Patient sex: M
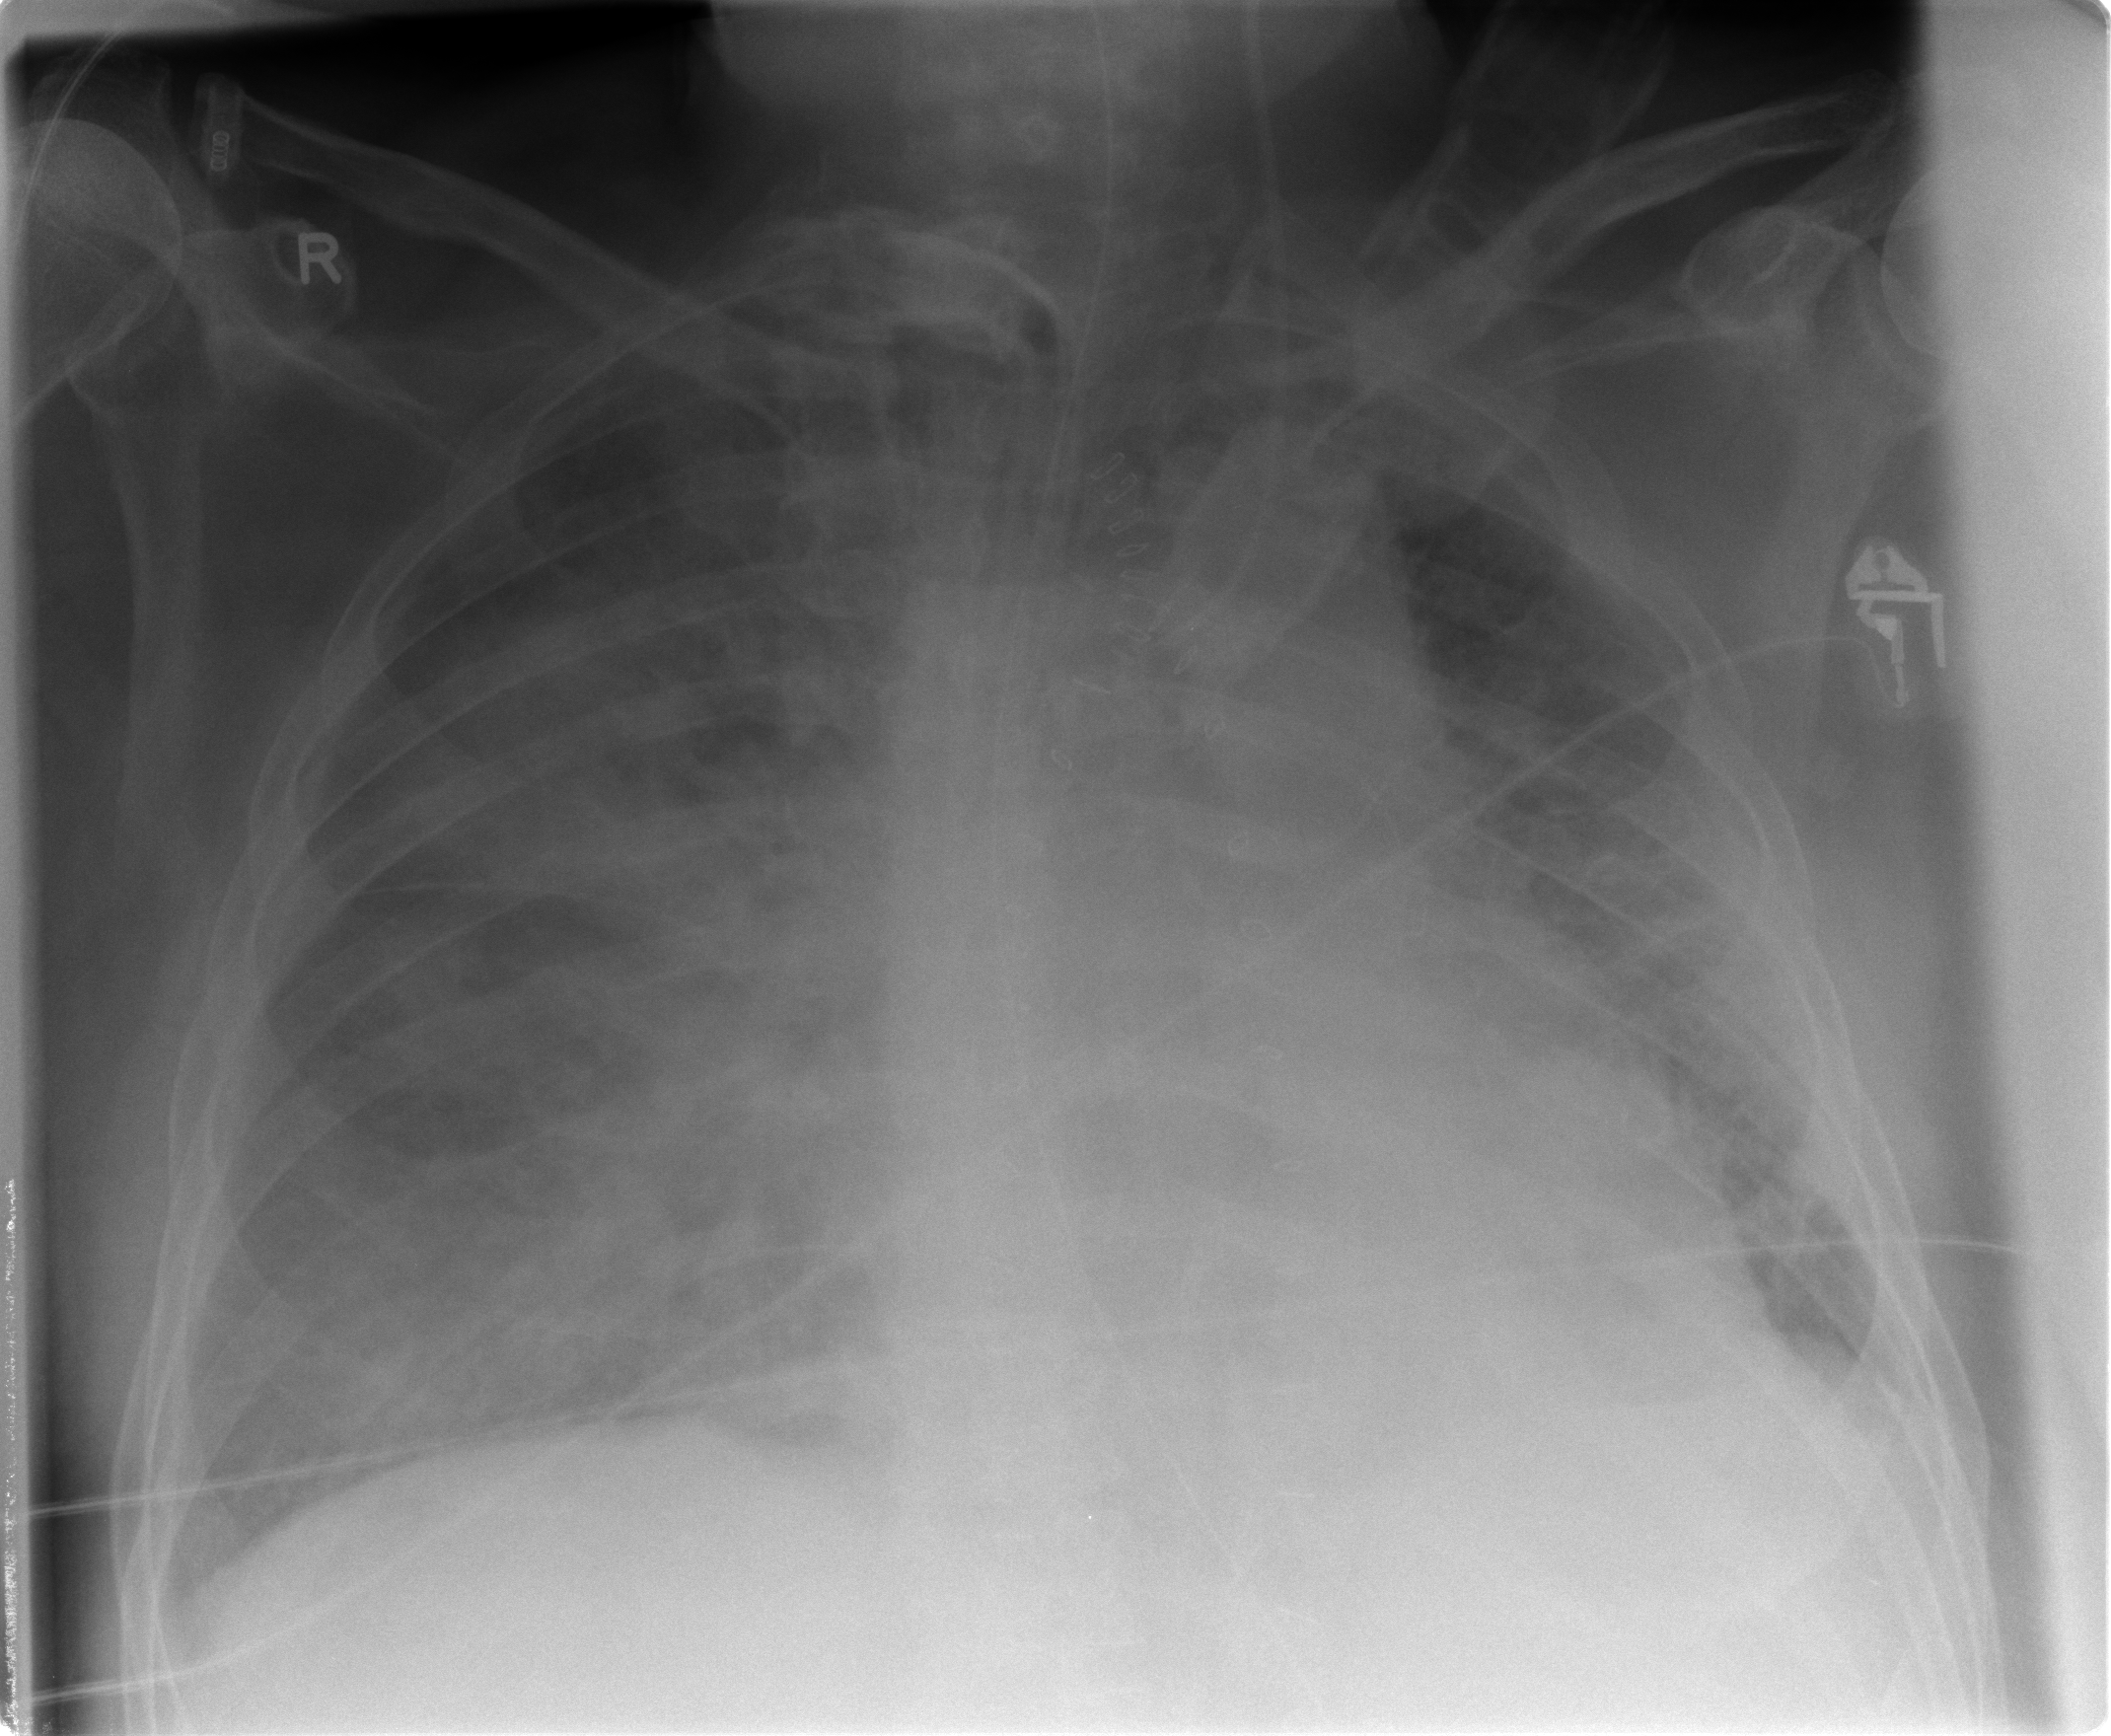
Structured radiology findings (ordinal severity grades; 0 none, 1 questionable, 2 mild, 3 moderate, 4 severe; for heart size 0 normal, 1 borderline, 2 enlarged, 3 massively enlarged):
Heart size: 3
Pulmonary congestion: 3
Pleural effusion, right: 1
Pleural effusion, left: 2
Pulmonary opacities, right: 3
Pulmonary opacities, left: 2
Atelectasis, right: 2
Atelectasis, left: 2